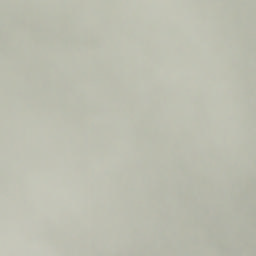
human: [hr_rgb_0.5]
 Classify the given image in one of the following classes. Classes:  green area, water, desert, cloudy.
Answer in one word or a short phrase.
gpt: cloudy